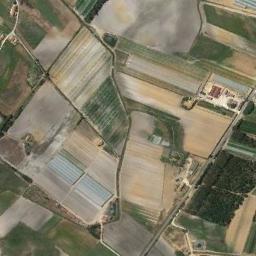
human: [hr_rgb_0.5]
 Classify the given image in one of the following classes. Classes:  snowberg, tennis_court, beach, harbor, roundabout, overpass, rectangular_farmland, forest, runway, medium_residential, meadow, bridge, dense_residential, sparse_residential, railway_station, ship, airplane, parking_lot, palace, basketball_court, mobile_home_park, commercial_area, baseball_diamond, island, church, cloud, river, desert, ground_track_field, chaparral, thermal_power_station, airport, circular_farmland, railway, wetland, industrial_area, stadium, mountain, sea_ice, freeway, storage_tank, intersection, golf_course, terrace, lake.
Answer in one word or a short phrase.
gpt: rectangular_farmland